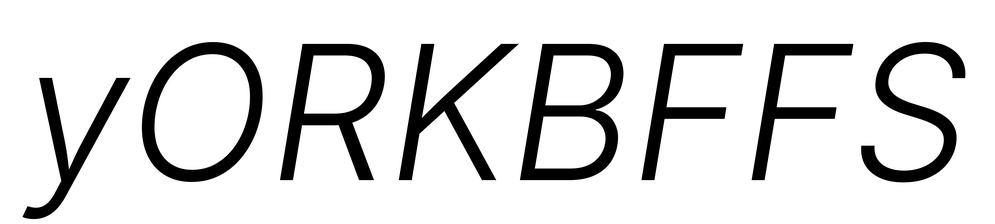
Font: Inter-Italic_Light_Italic